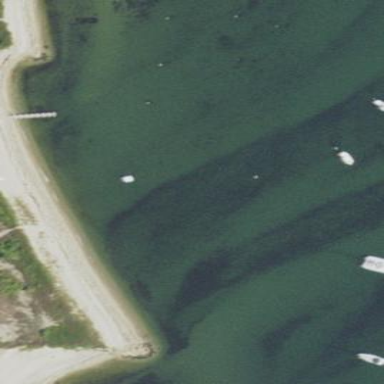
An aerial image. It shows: Beautiful beach with natural surroundings.